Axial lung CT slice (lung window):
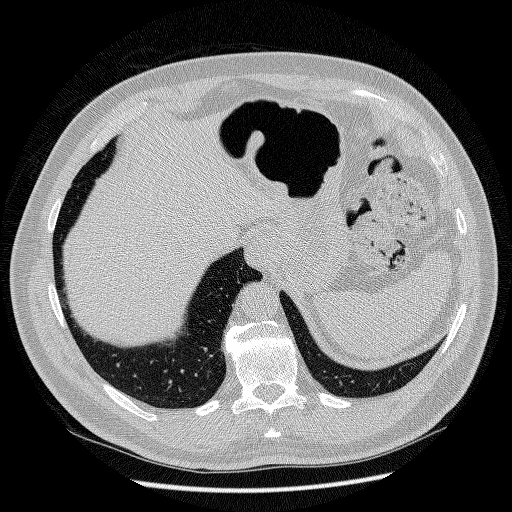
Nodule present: no